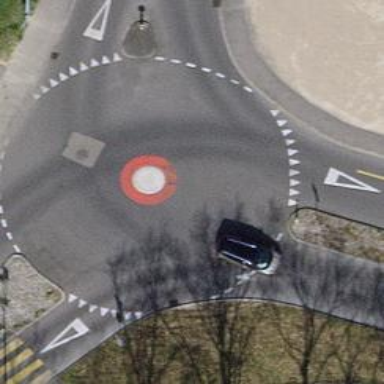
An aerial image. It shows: Mini roundabout on the road.